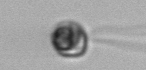
Label: flagellate_morphotype1